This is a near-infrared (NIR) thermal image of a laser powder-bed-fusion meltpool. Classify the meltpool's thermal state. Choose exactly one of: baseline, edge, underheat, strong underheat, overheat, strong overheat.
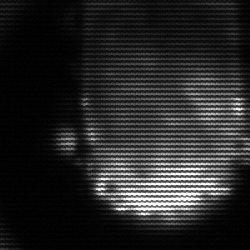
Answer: baseline